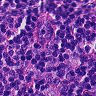
Metastatic tissue present: yes